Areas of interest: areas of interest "Commercial service"
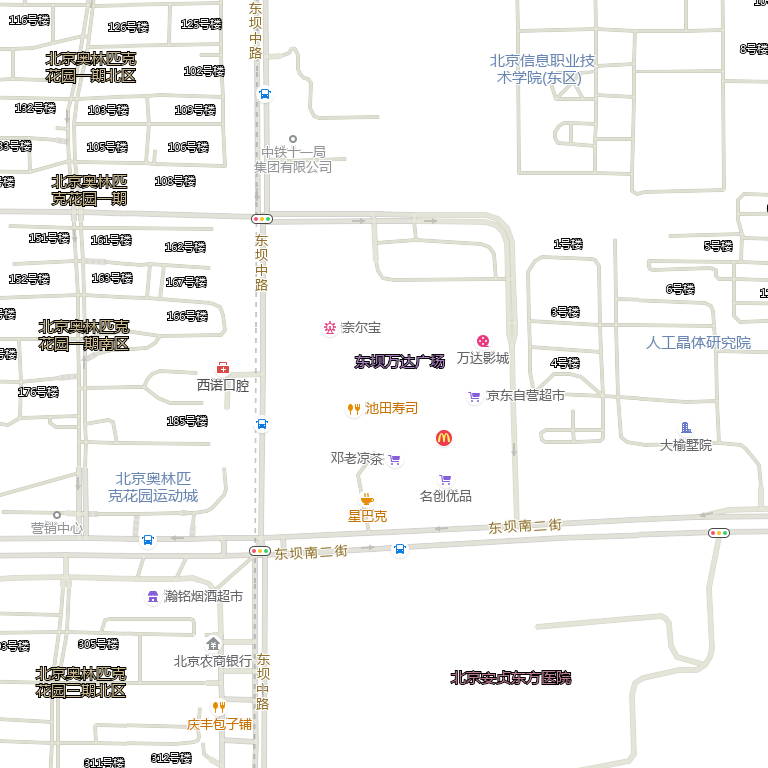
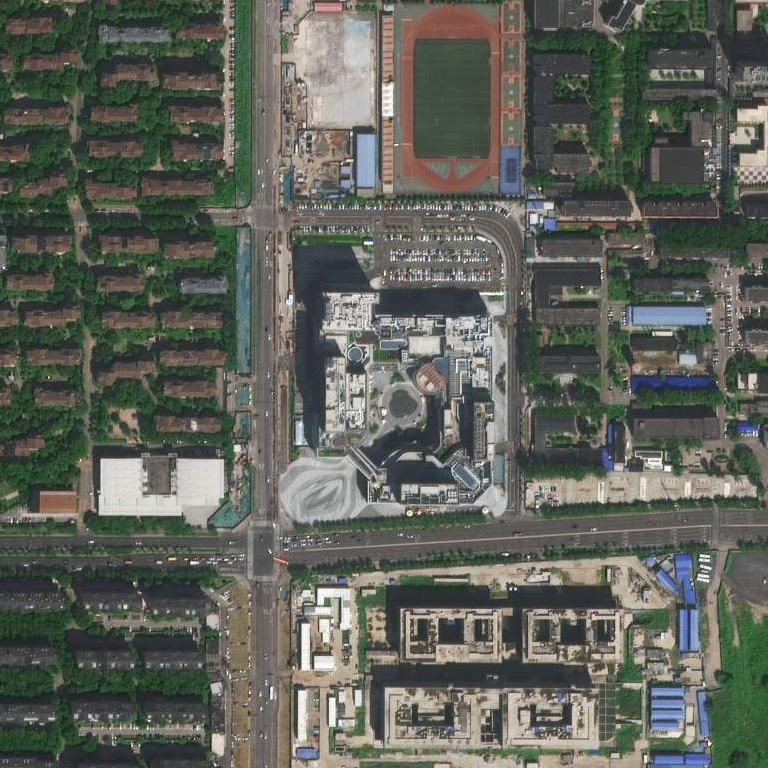